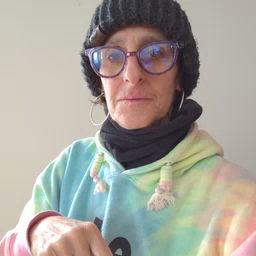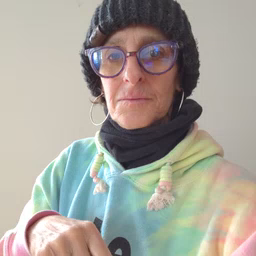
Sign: sun